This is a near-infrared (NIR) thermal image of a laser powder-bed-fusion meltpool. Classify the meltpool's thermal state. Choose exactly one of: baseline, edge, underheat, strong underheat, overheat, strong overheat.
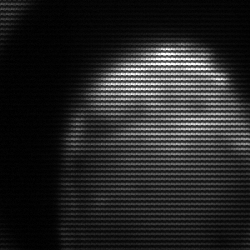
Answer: edge